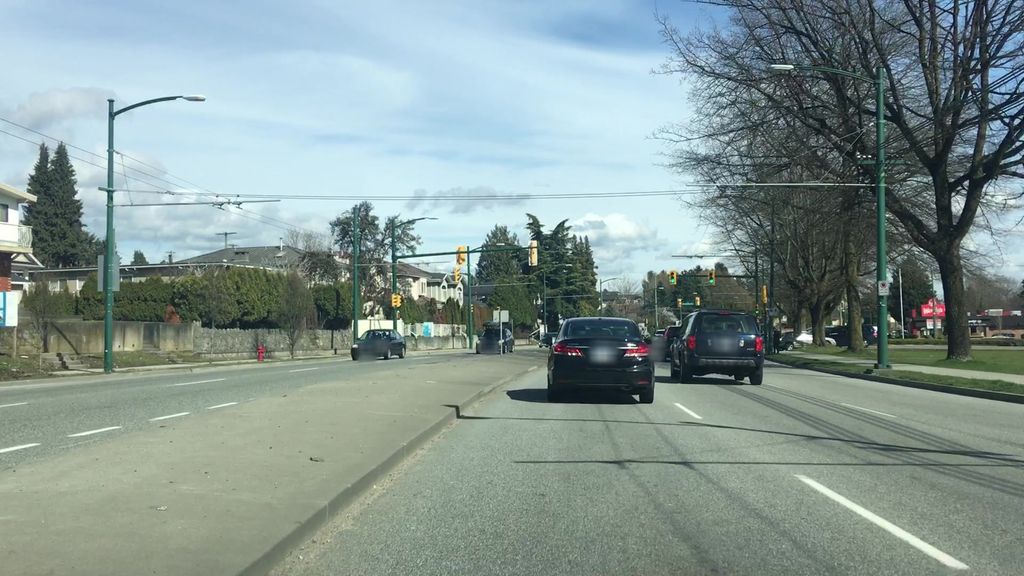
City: vancouver